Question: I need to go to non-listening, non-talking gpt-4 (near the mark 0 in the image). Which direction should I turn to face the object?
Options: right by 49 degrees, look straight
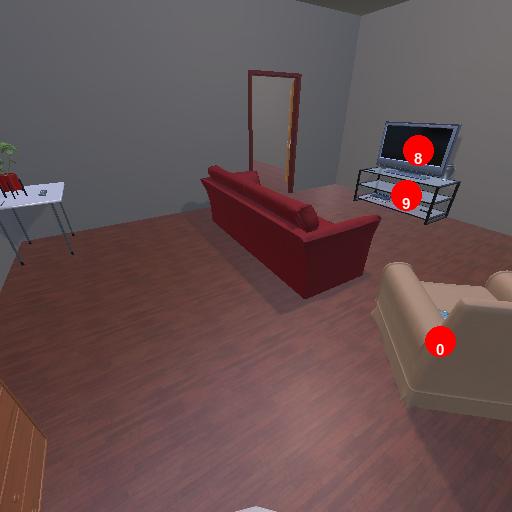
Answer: right by 49 degrees